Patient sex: M
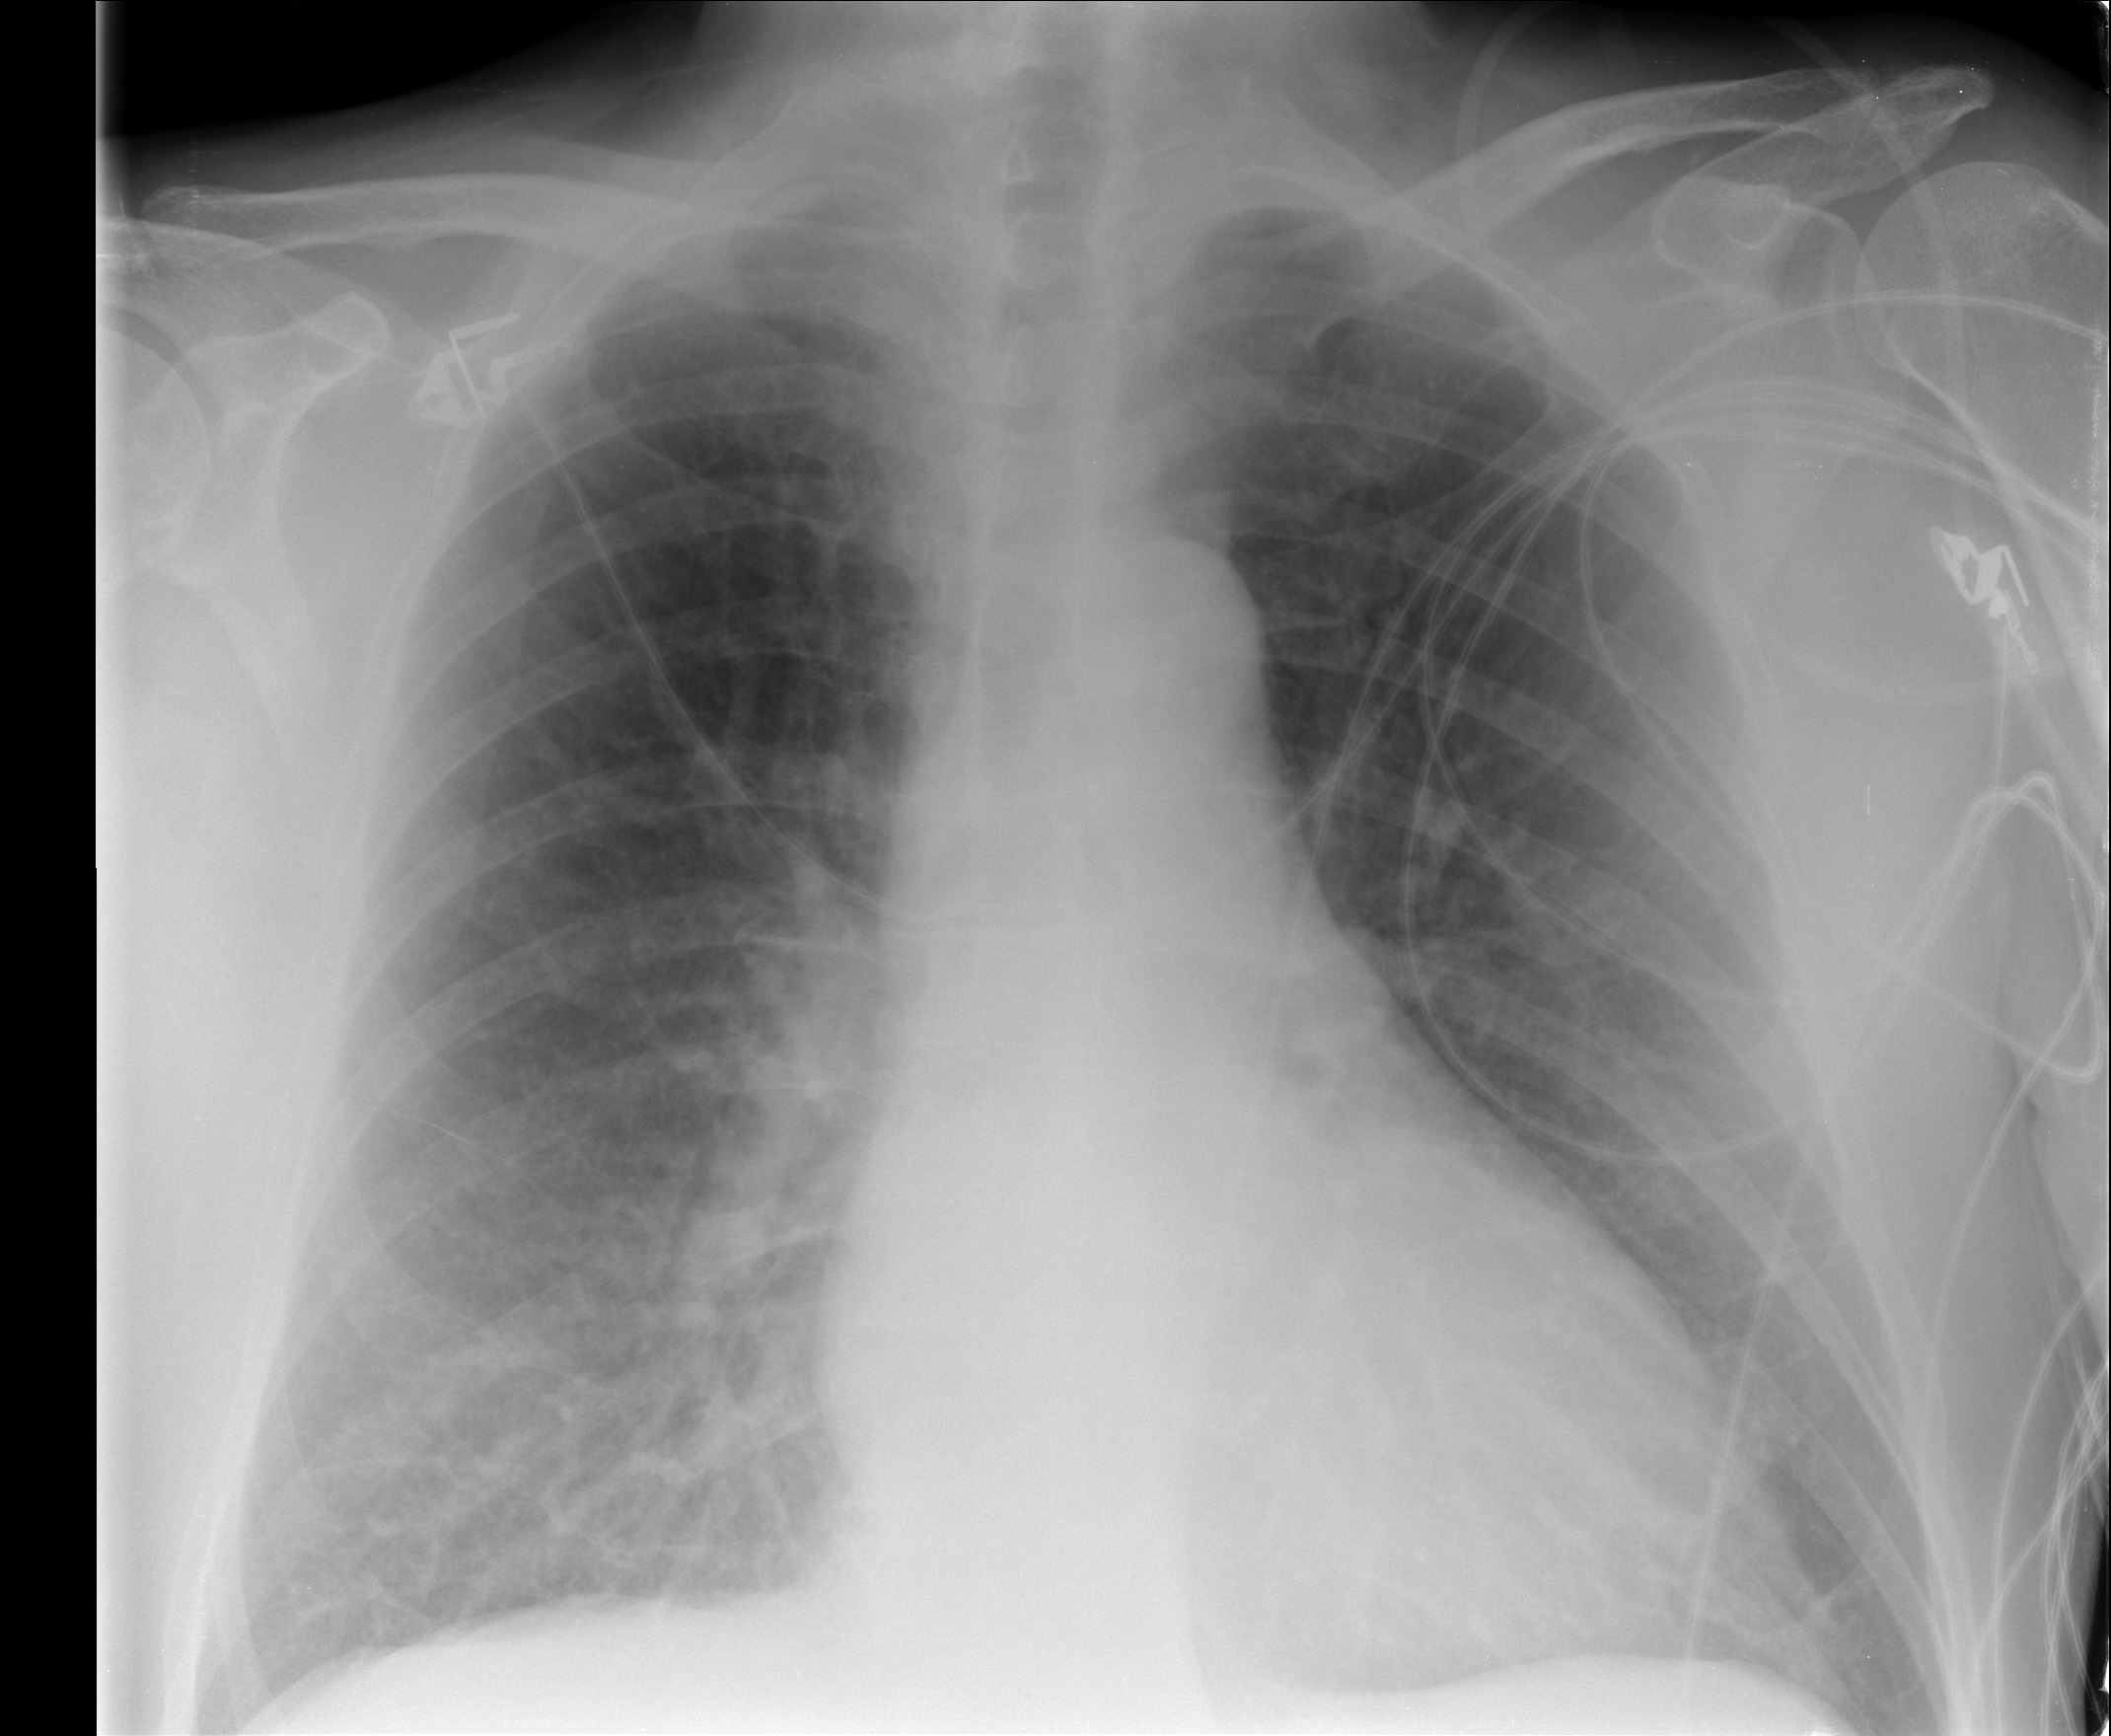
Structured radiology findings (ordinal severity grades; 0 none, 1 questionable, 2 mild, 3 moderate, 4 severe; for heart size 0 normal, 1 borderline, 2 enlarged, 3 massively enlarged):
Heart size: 0
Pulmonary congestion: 2
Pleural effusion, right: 0
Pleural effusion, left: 0
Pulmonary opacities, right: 0
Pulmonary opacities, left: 0
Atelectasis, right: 0
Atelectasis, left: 0